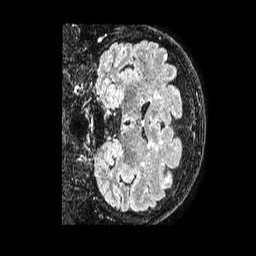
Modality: FLAIR
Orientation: coronal
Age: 63
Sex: female
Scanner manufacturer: philips
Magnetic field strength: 1.5 T
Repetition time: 4.8 s
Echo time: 0.38 s